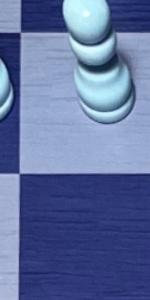
Label: Empty